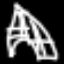
Label: The Eiffel Tower